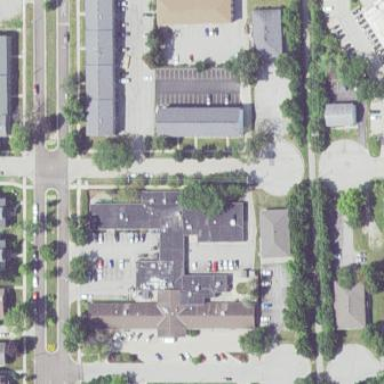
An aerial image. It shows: Building.